Question: I want to show some images instead of showing A-Z letters as index in UITableView. From Apple's documentation,

Also,
- -
Thanks
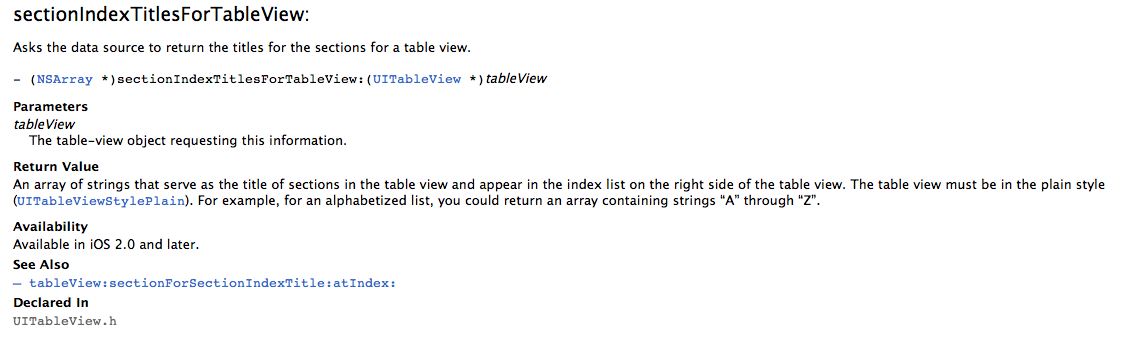
Answer: Check 'return' value for 'sectionIndexTlesForTableView' should be an 'array' of 'strings'.
I think images instead of strings 'not' 'possible'.